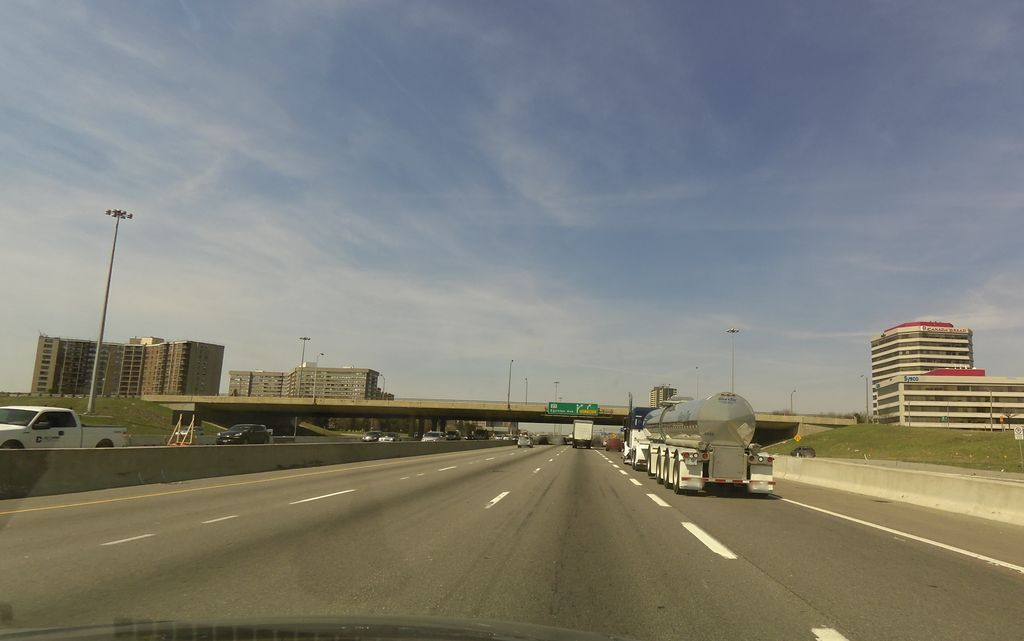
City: toronto